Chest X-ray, AP view. Patient: 62 years old, sex F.
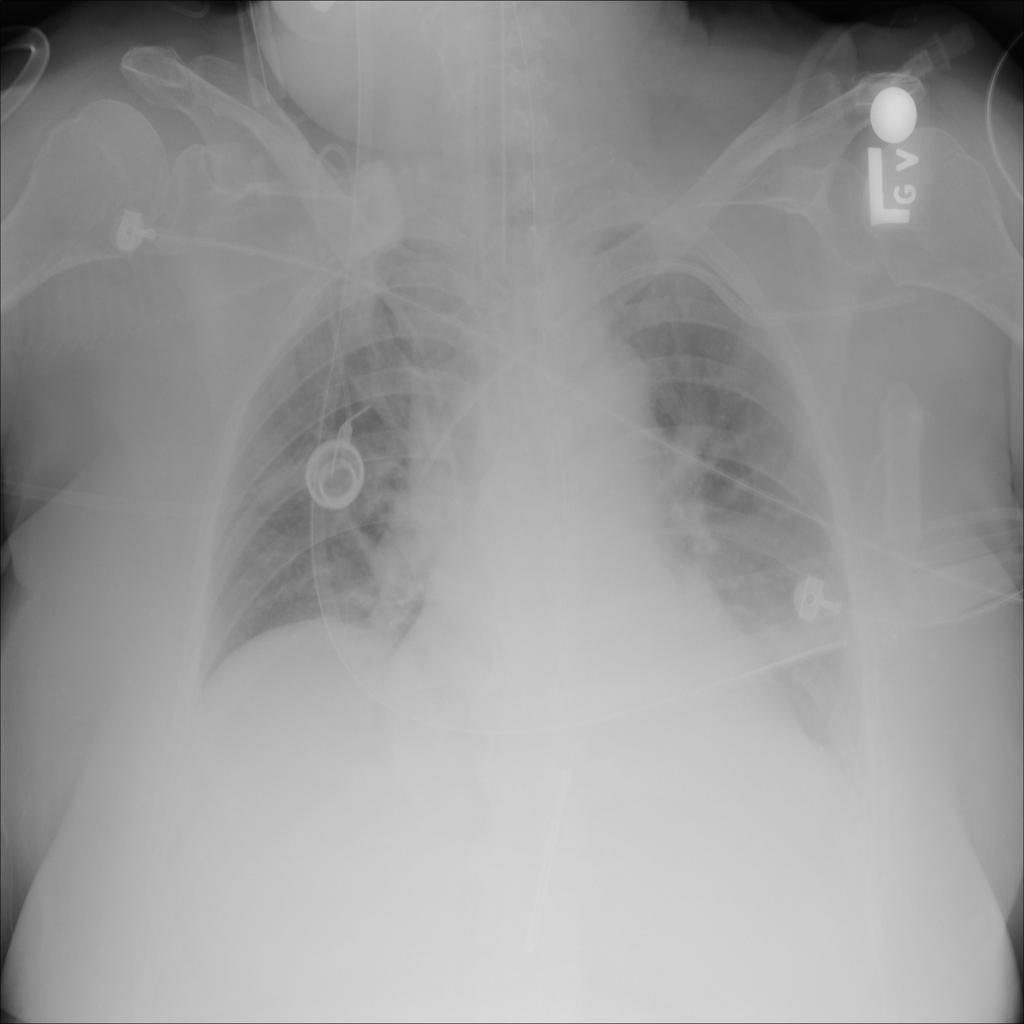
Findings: No Finding